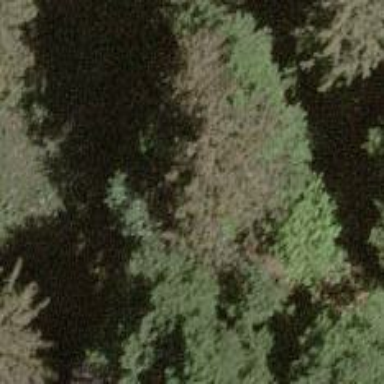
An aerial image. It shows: Single tag "natural: tree."